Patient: sex M, age 57
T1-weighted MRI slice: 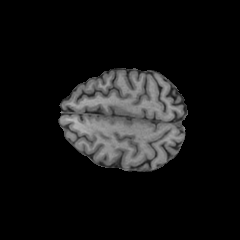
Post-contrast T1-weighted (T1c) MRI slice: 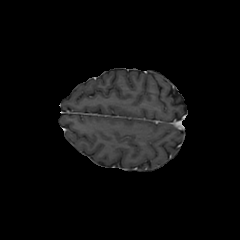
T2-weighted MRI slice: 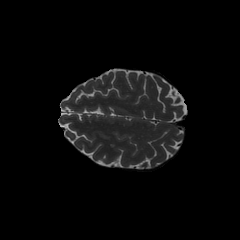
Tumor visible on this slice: no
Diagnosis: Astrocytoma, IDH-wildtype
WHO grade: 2